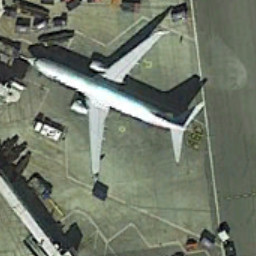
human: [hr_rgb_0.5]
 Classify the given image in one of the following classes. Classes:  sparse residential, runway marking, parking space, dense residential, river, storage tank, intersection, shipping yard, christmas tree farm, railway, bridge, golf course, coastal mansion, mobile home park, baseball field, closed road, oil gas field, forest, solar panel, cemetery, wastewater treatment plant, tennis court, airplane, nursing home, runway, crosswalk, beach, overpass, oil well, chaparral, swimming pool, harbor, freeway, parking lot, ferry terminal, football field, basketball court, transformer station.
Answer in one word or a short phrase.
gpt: airplane